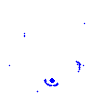
Particle: kaon